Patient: sex M, age 74
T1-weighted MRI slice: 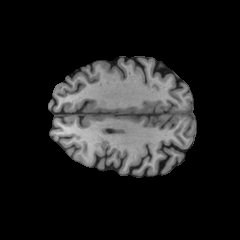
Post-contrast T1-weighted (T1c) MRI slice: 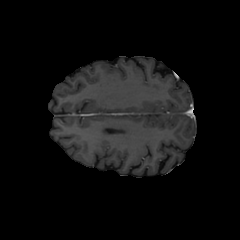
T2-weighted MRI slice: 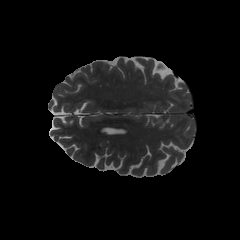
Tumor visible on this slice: no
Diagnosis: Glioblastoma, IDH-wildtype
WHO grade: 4